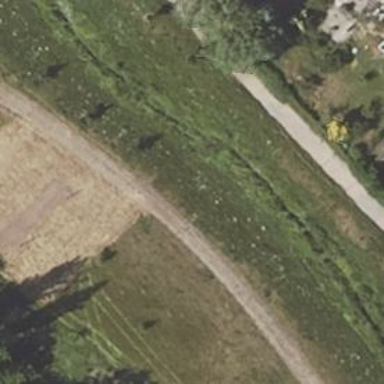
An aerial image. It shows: Track in leisure land.